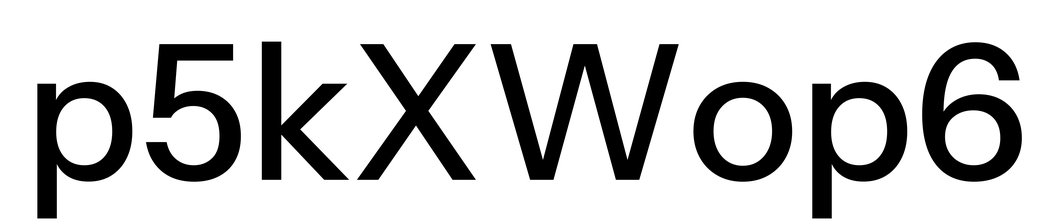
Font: InstrumentSans_Medium